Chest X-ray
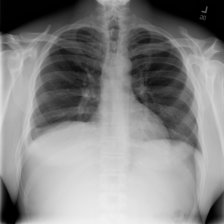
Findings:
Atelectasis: positive
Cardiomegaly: negative
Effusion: negative
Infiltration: negative
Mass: negative
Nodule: negative
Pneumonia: negative
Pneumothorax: negative
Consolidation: negative
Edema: negative
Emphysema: negative
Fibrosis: negative
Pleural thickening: negative
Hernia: negative